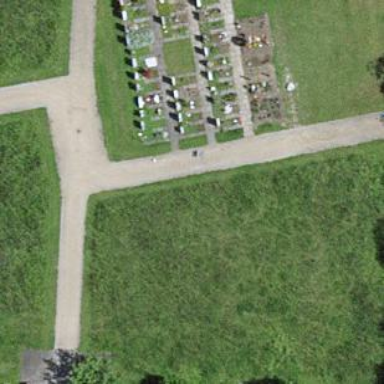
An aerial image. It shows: Grave yard.